Interaction volume radius: 10 \u00c5
Interaction volume height: 15 \u00c5
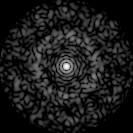
Disorder parameter: 0.8572